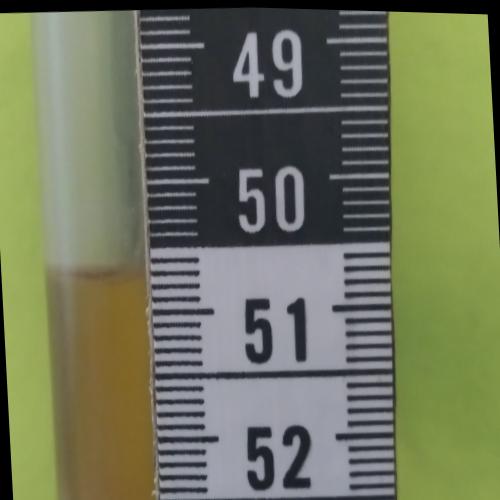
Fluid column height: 50.7 cm